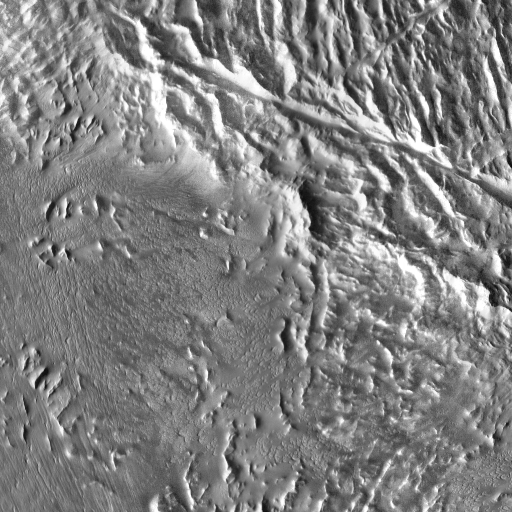
Crater classes present: Background